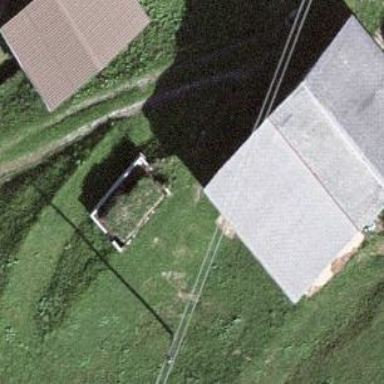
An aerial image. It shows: Cowshed building.